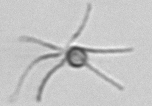
Label: Ophiaster